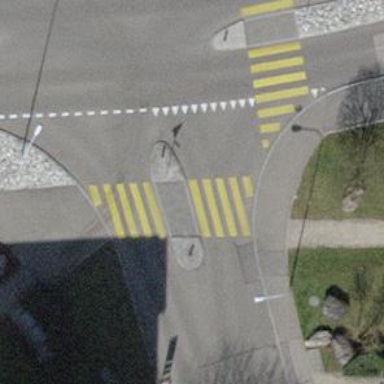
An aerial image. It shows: Marked footway crossing with central island.